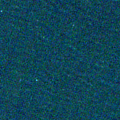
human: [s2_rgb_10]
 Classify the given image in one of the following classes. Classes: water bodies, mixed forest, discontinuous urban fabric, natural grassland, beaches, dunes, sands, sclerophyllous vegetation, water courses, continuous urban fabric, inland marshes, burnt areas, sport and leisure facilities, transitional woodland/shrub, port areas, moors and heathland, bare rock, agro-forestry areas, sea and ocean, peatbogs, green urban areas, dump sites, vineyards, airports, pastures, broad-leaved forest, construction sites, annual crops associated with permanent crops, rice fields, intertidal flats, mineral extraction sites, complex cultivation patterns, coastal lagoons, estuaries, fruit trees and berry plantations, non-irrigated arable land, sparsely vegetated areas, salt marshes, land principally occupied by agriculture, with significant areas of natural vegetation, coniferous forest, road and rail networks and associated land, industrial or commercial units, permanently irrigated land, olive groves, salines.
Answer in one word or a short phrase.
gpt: sea and ocean